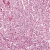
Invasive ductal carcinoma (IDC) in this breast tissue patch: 0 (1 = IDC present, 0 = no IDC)